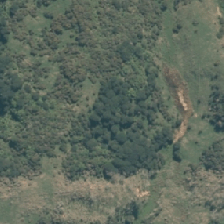
Land cover: grose_broom